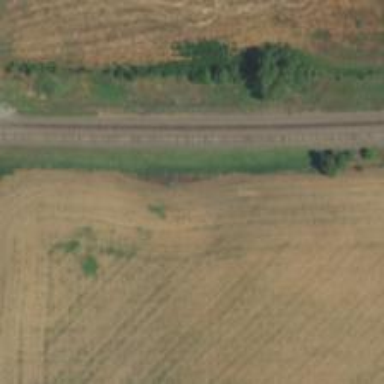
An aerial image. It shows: Railway siding with rails.